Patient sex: M
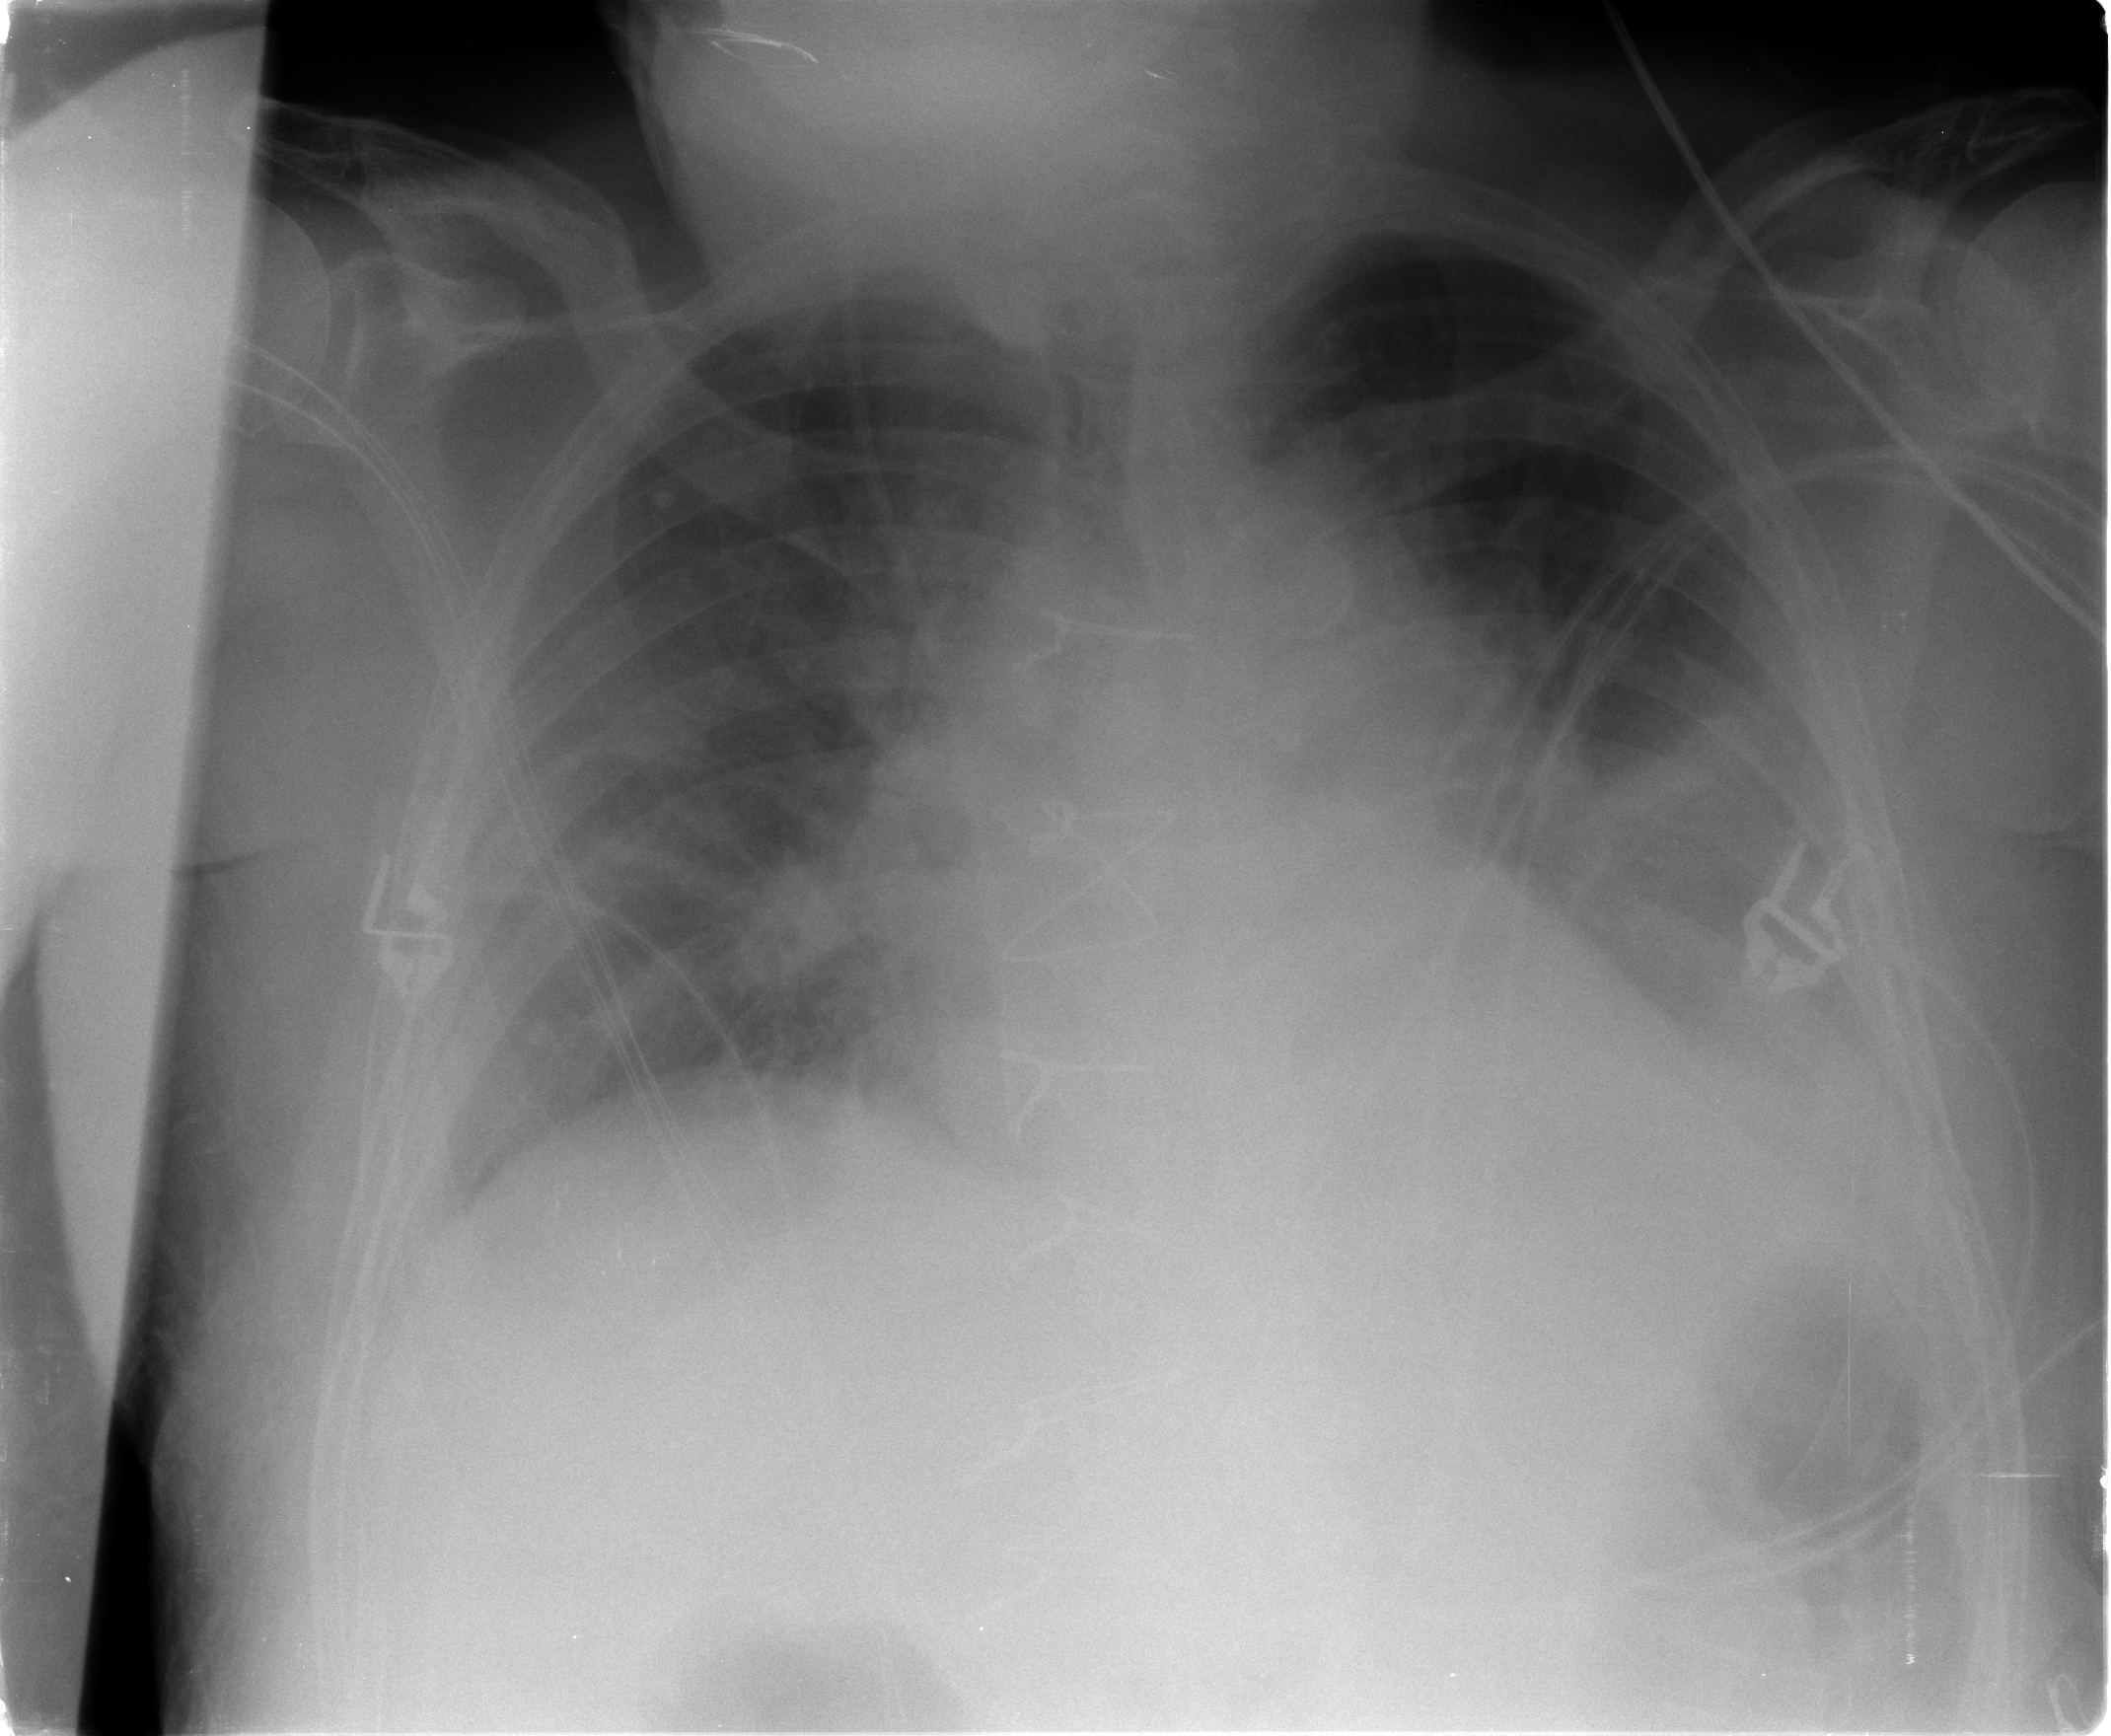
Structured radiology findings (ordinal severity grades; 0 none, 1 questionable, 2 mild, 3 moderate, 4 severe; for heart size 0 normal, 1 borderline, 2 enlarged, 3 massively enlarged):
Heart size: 2
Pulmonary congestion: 3
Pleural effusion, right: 2
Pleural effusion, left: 2
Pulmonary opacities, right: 1
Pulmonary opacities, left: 1
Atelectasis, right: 2
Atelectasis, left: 2